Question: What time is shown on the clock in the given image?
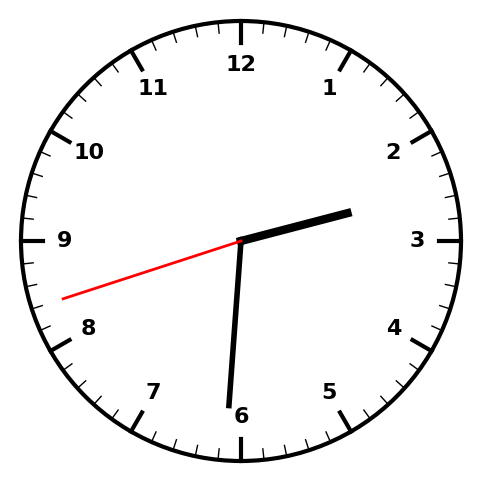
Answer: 02:30:42